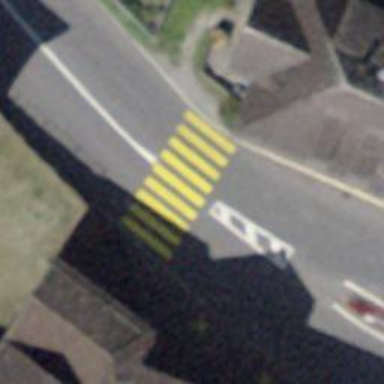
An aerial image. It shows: Zebra crossing on the road.